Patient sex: M
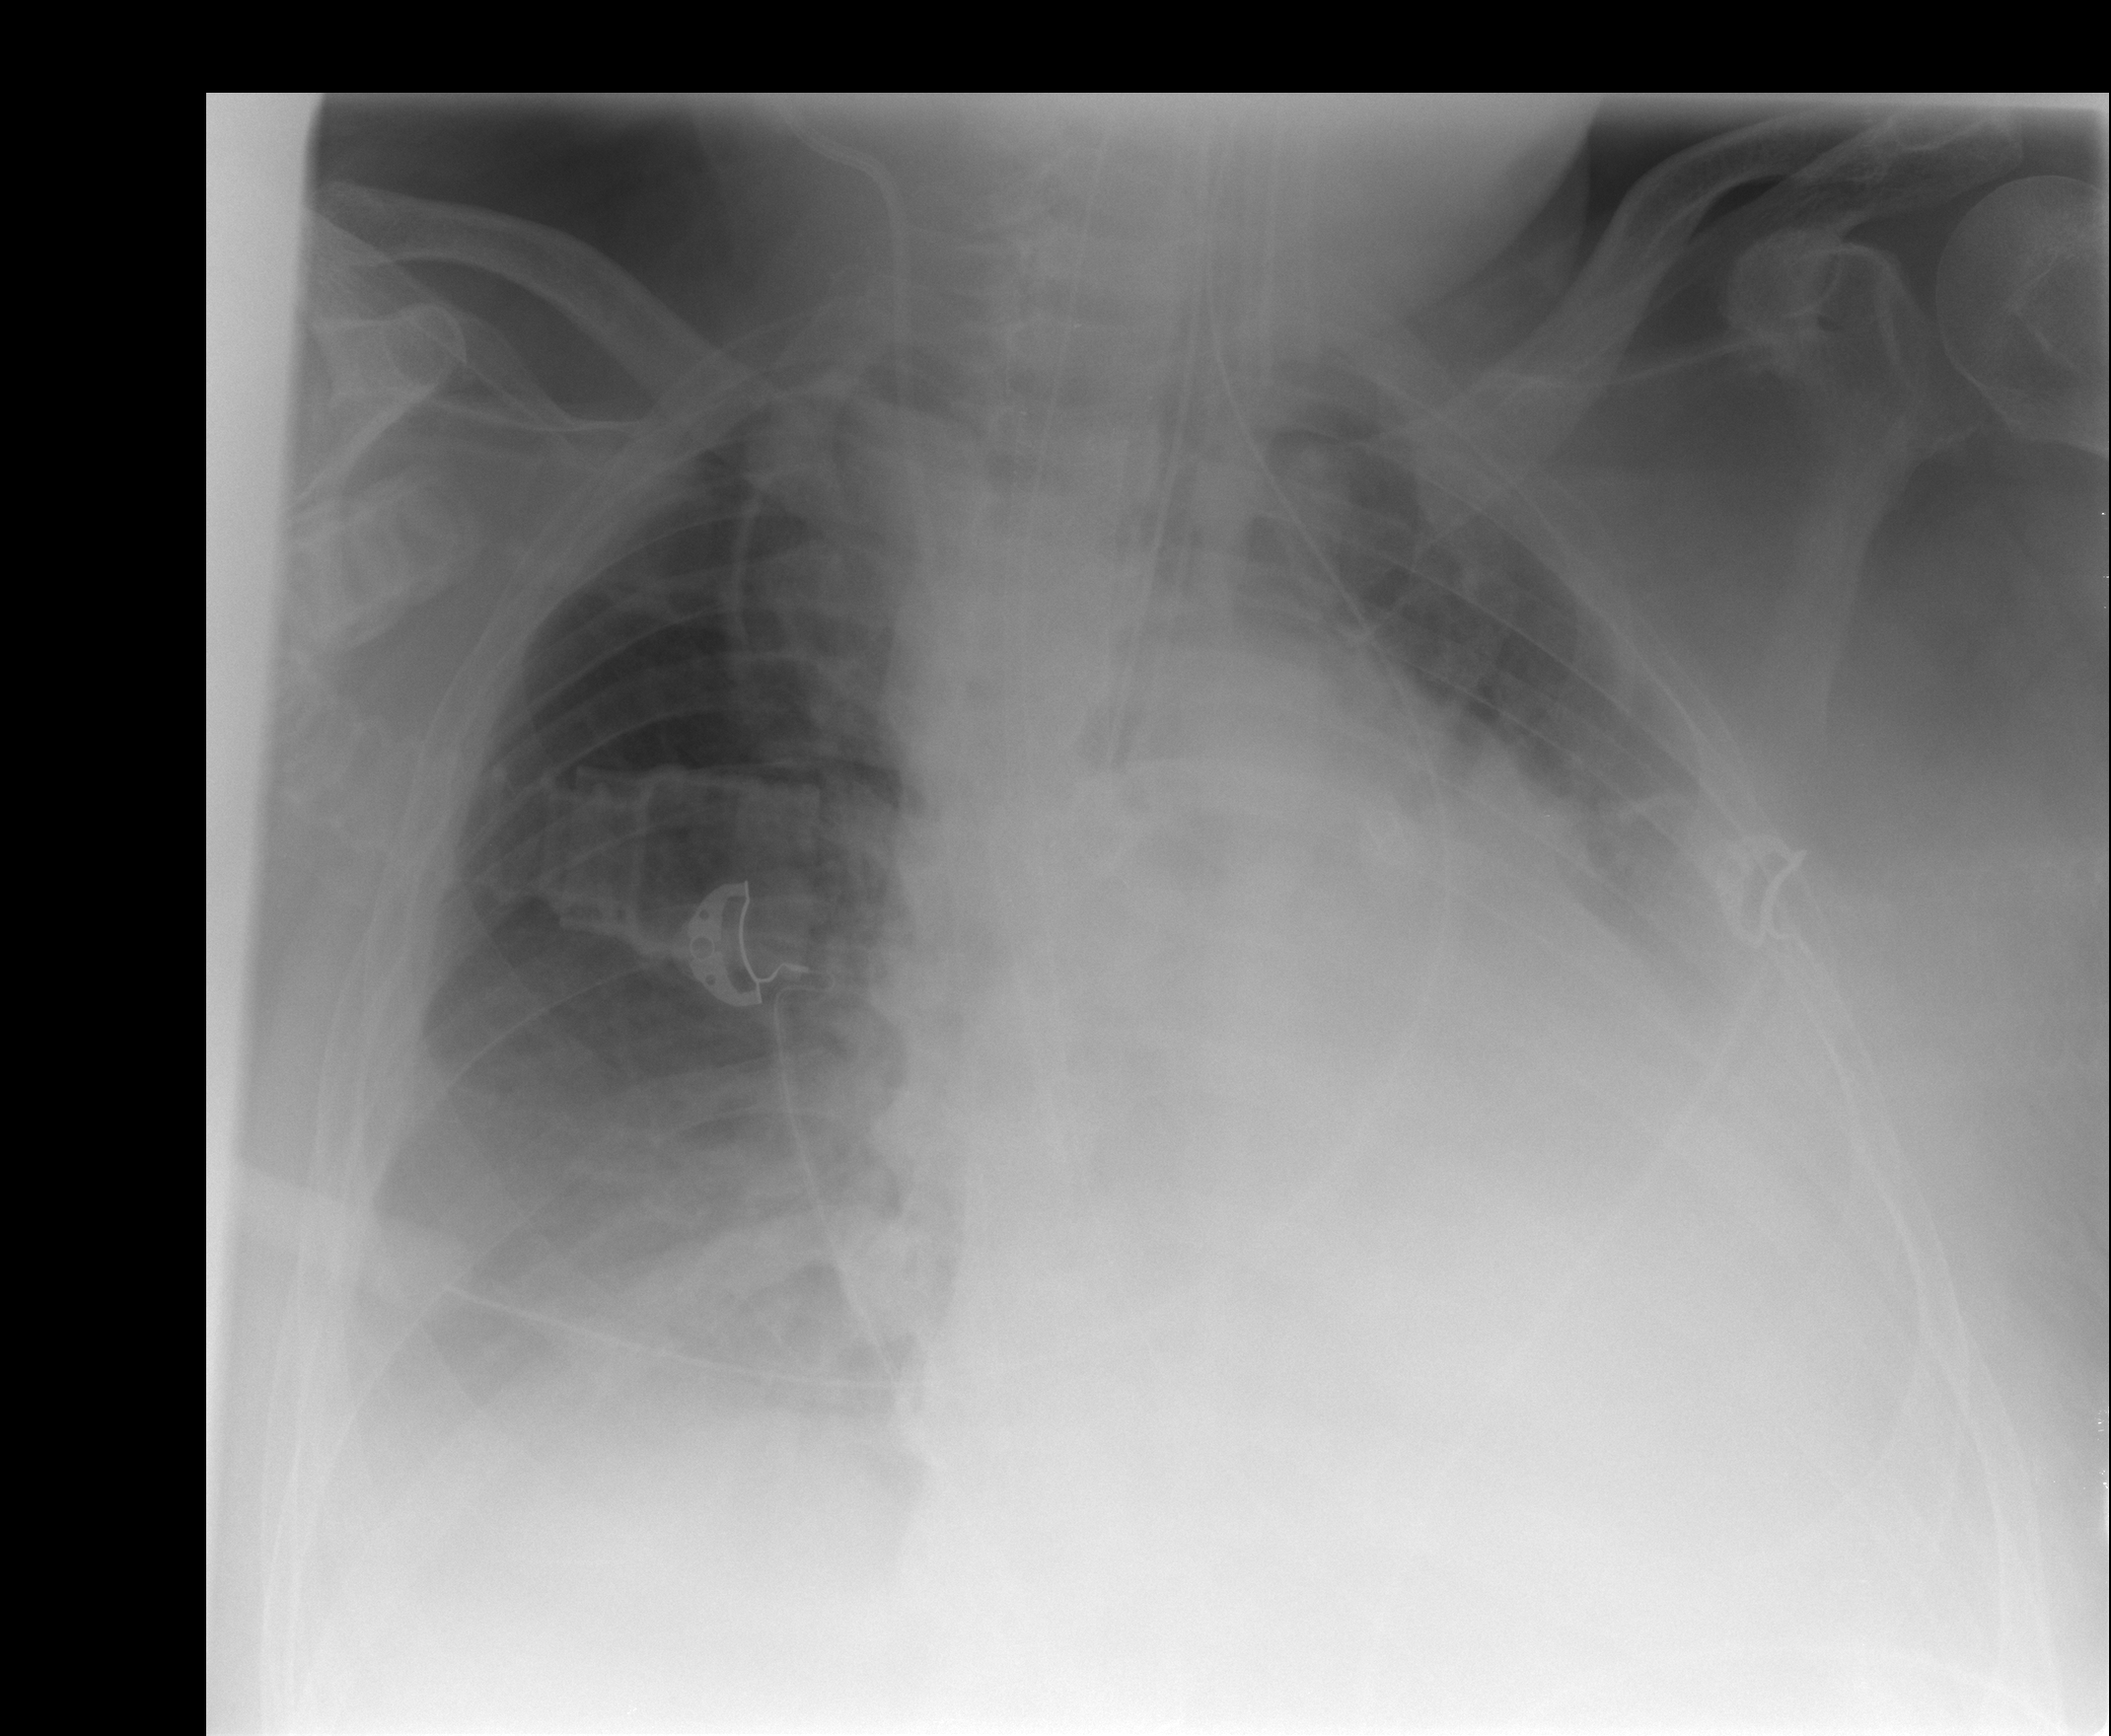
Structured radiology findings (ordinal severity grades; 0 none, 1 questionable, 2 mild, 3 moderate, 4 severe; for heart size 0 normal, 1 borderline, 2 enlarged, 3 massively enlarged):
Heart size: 2
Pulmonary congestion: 2
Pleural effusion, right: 2
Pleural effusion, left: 2
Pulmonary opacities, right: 1
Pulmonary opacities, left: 1
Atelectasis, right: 2
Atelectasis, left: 2